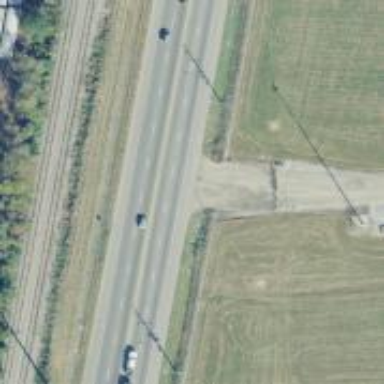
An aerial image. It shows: Primary highway.